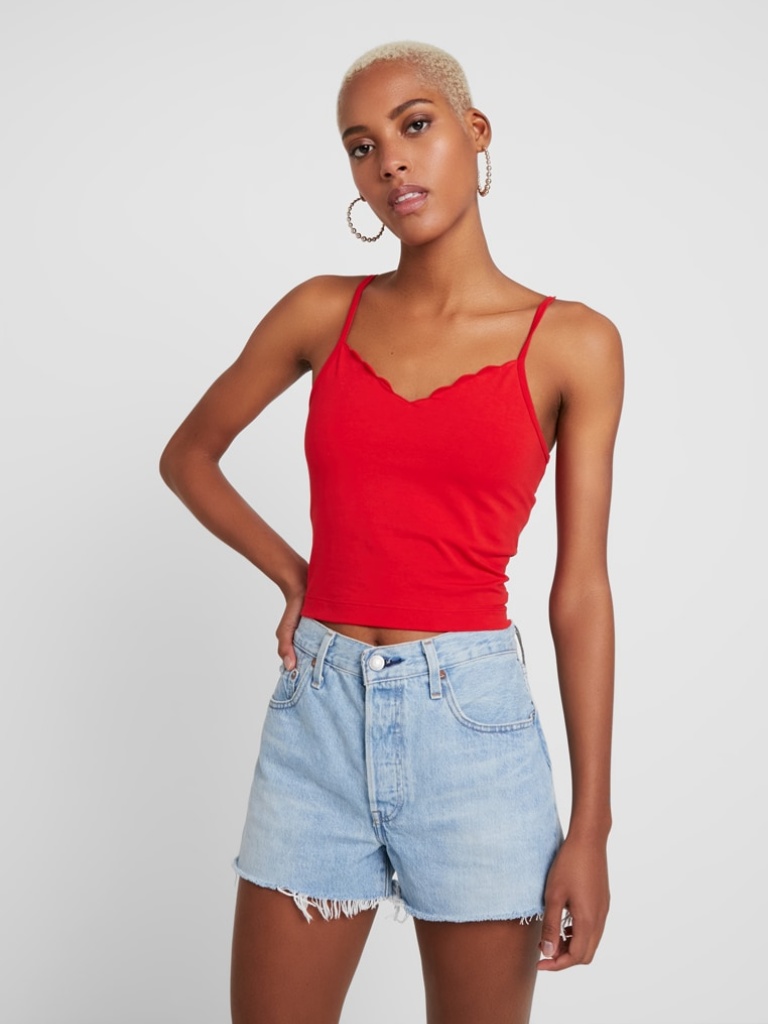
cotton tight sleeveless cropped length Fully Tucked in sweetheart camisole